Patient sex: F
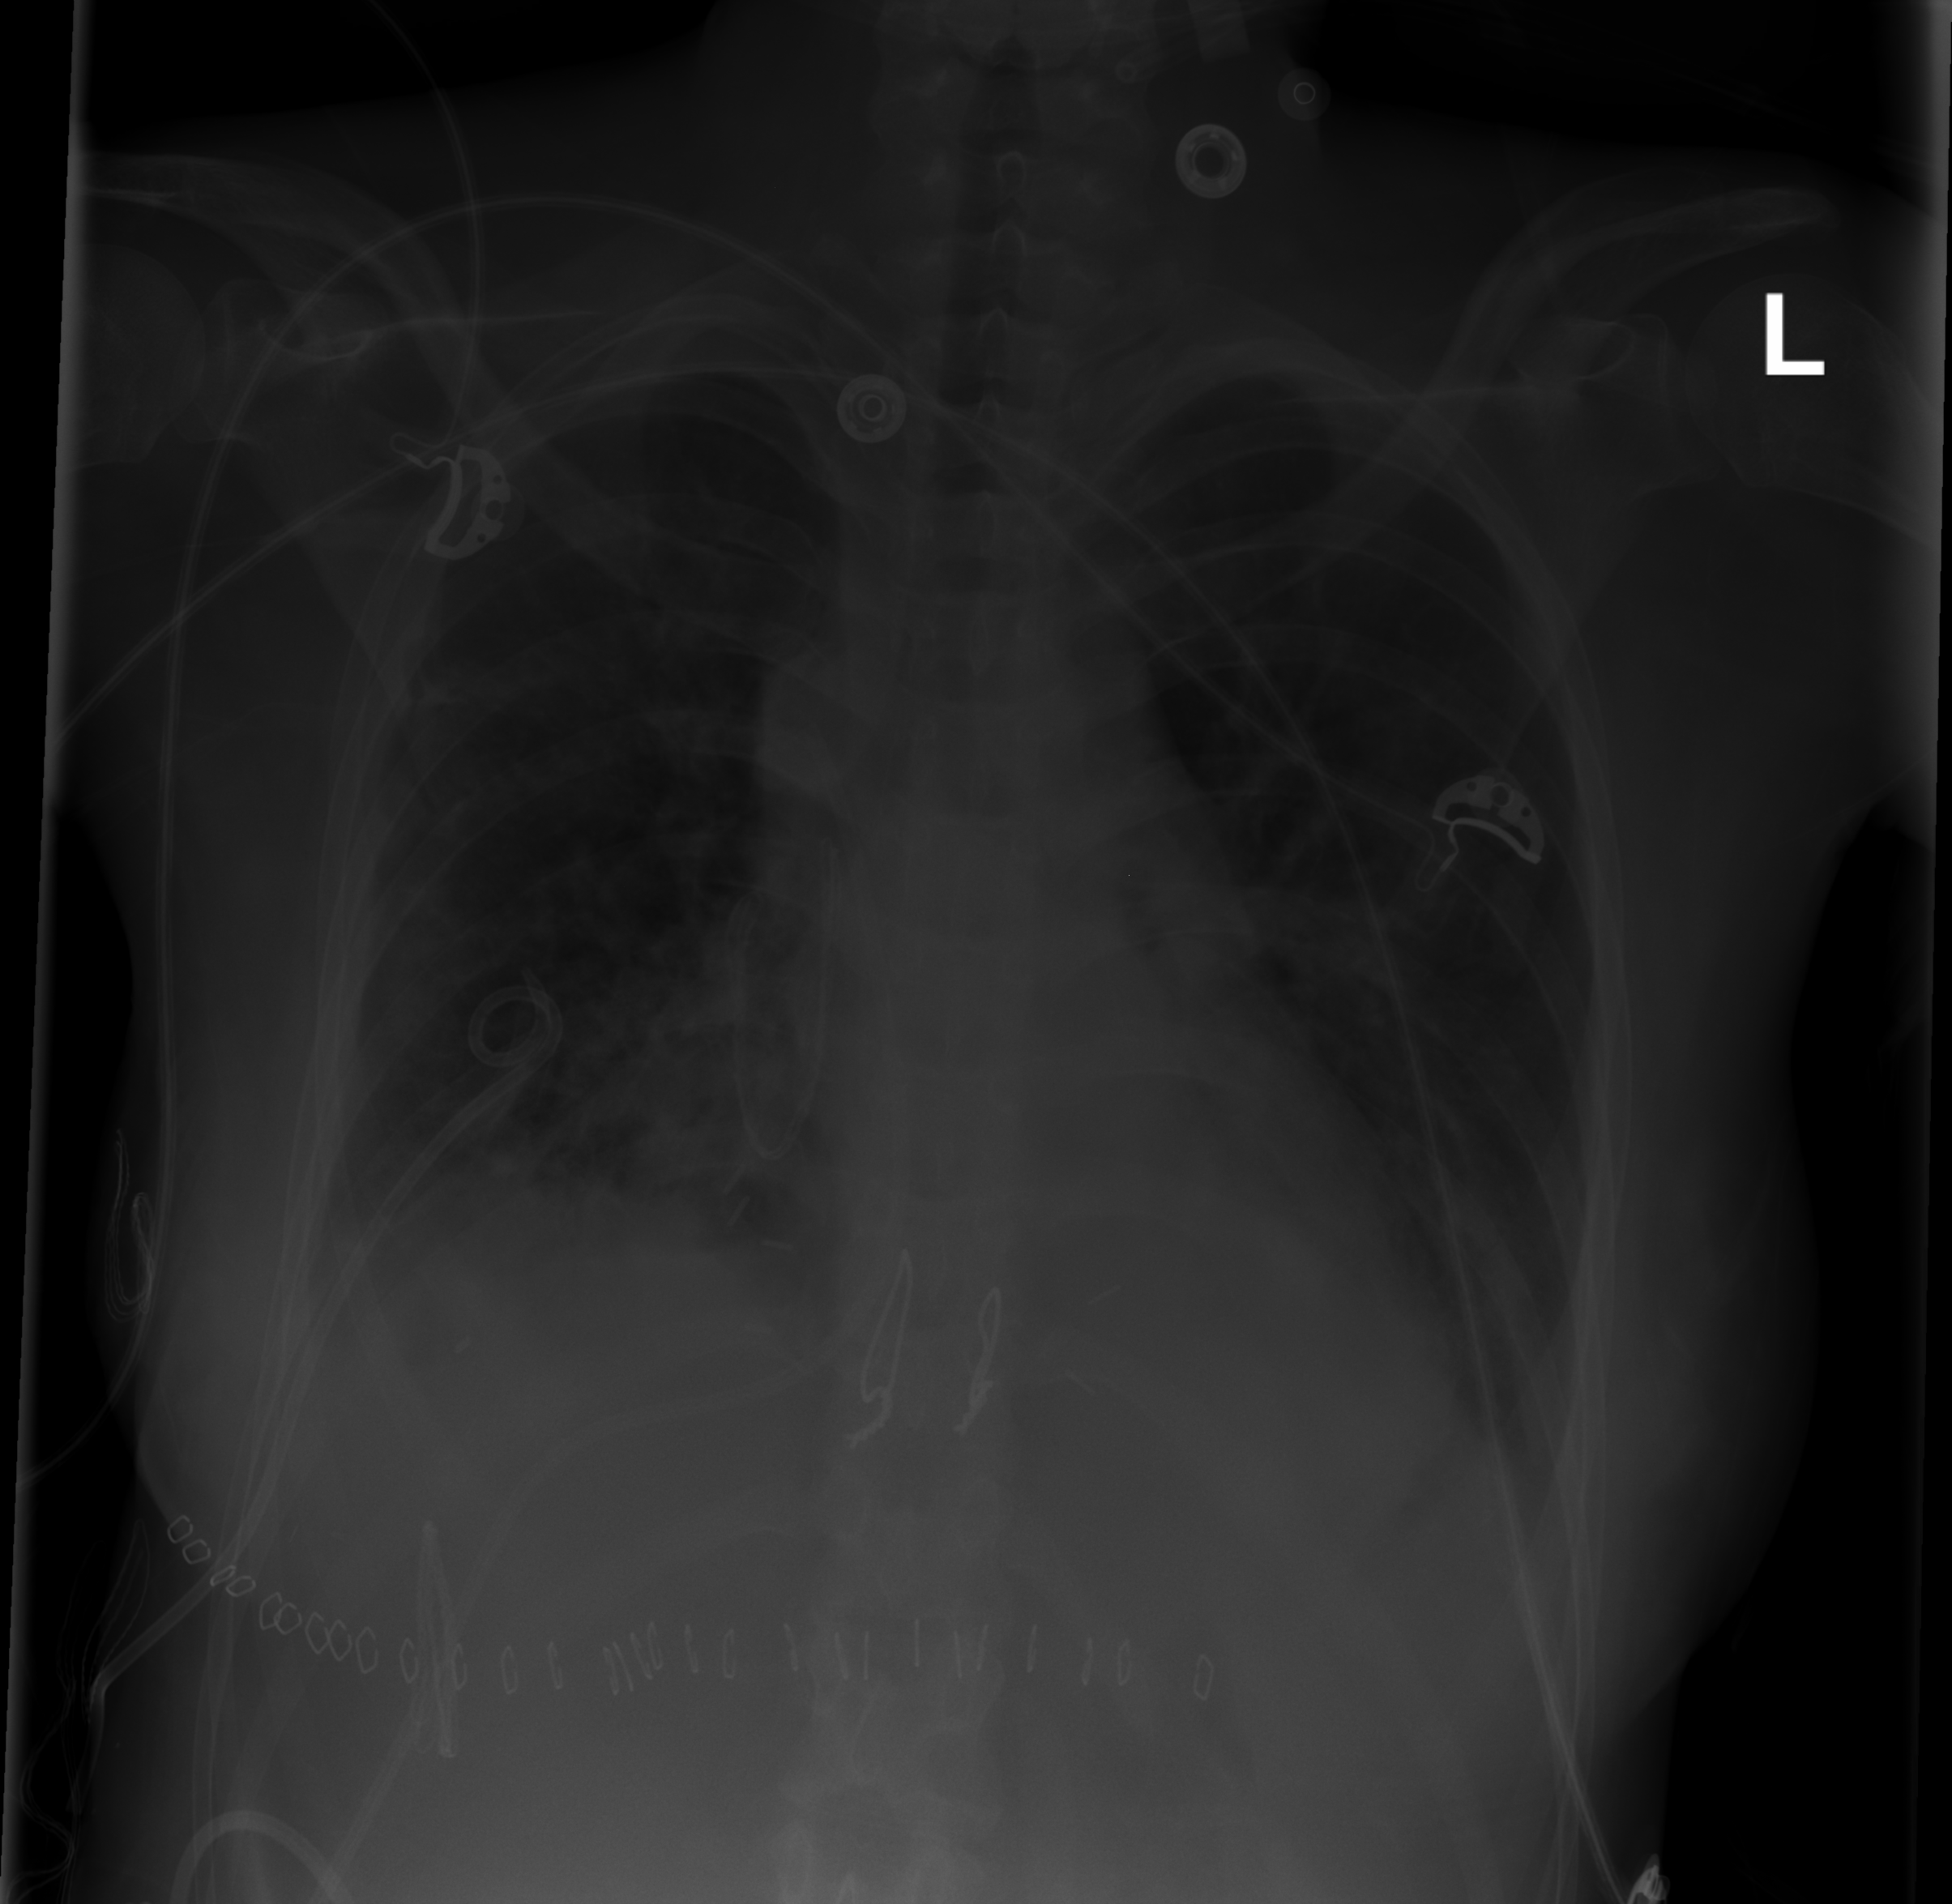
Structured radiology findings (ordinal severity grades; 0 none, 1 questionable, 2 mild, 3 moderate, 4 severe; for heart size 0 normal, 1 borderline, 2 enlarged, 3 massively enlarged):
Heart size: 0
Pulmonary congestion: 0
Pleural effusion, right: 2
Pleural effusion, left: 0
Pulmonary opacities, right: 2
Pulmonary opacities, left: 0
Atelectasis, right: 2
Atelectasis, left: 0